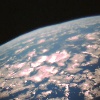
Label: cloud